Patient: sex F, age 57
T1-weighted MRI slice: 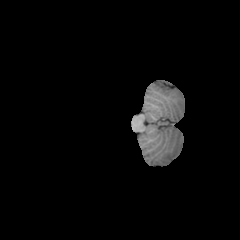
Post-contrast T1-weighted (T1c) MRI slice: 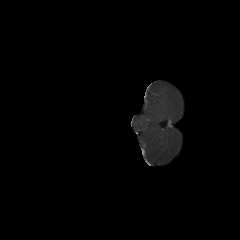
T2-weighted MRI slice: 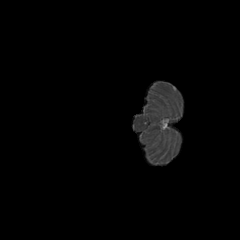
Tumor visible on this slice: no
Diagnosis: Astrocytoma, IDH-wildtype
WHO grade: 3